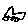
Label: car